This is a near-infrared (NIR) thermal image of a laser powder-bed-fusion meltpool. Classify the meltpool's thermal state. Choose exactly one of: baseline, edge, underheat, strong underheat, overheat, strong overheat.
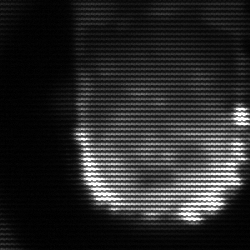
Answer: baseline